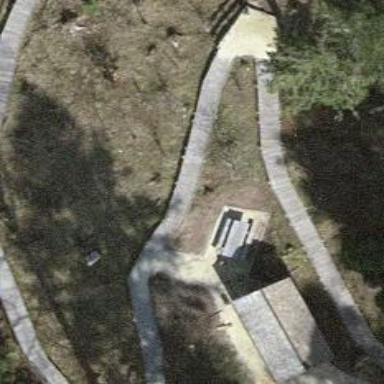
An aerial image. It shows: Boardwalk bridge over path.